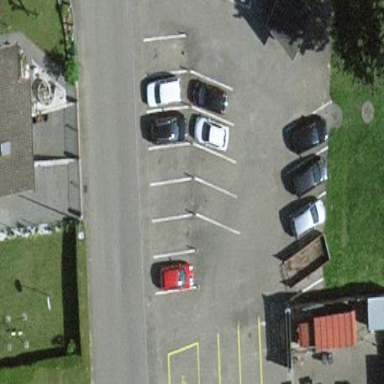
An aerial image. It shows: Asphalt parking area.